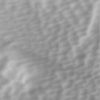
Label: not_dusty